Field crop: tomato
Growth stage: 1
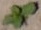
Species: solanum